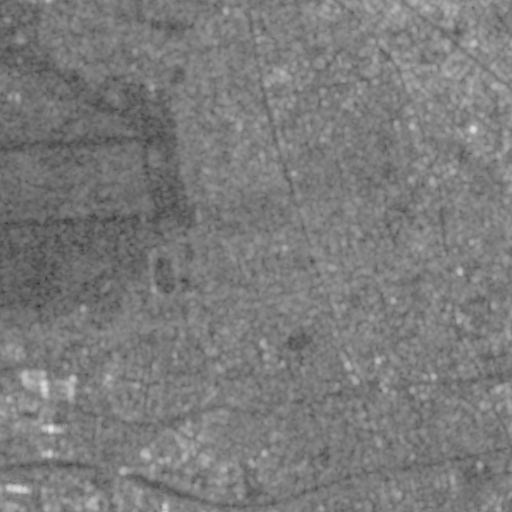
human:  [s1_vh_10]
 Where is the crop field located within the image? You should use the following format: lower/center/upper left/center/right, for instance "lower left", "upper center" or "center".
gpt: The crop field is located in the center of the image.
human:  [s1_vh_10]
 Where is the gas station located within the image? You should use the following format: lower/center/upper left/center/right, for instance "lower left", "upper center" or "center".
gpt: The gas station is located in the upper right of the image.
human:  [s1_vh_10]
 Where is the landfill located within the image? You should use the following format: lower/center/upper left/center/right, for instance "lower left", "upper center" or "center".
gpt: The landfill is located in the center left of the image.
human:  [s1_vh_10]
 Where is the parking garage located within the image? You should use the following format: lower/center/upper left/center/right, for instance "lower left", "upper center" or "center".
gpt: The parking garage is located in the upper right of the image.
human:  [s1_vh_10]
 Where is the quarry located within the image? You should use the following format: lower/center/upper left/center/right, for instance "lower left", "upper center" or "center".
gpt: The quarry is located in the center left of the image.
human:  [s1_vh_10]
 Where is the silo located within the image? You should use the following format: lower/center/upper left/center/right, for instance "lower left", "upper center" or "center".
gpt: The silo is located in the lower left of the image.
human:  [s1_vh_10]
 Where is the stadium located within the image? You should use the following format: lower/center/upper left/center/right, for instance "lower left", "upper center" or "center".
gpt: The stadium is located in the lower center of the image.
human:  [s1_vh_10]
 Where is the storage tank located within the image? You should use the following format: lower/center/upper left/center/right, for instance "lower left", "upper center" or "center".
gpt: The storage tank is located in the upper left of the image.
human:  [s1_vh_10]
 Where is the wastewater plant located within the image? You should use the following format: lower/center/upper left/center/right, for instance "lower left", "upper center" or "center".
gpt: The wastewater plant is located in the lower right of the image.
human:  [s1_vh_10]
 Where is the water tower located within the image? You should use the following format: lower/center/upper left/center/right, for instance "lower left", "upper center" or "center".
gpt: The water tower is located in the upper center of the image.
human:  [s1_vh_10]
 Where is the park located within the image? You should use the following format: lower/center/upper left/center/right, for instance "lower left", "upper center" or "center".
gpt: There is no park in the image.

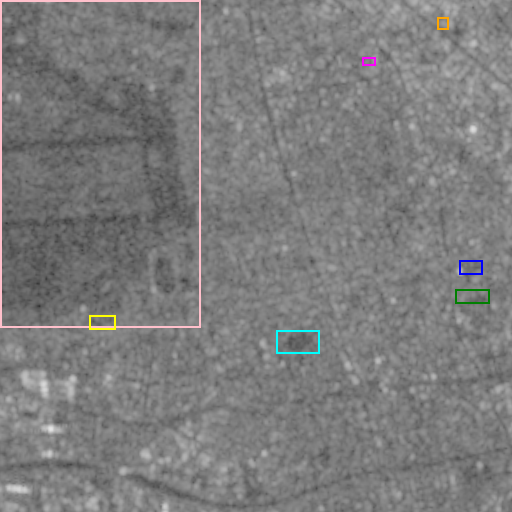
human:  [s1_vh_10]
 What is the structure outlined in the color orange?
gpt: The structure outlined in orange is a gas station.
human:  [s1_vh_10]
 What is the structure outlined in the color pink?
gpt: The structure outlined in pink is a park.
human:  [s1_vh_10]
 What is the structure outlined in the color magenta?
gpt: The structure outlined in magenta is a parking garage.
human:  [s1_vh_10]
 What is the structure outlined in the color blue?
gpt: The structure outlined in blue is a parking lot.
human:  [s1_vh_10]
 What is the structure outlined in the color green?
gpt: The structure outlined in green is a power substation.
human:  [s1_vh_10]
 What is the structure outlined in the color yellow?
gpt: The structure outlined in yellow is a quarry.
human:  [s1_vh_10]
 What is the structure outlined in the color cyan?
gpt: The structure outlined in cyan is a stadium.
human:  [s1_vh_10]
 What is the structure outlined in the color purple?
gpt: There is no purple outline.